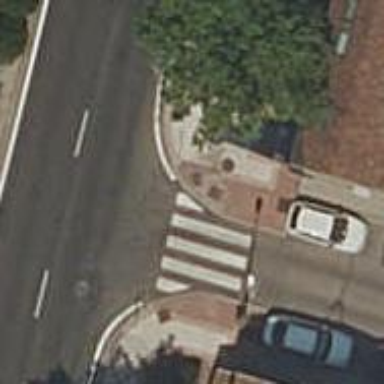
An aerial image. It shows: Marked road crossing.